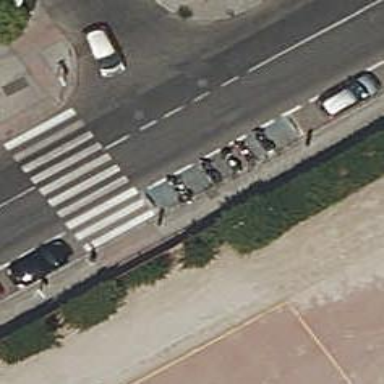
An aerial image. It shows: Motorcycle parking facility.